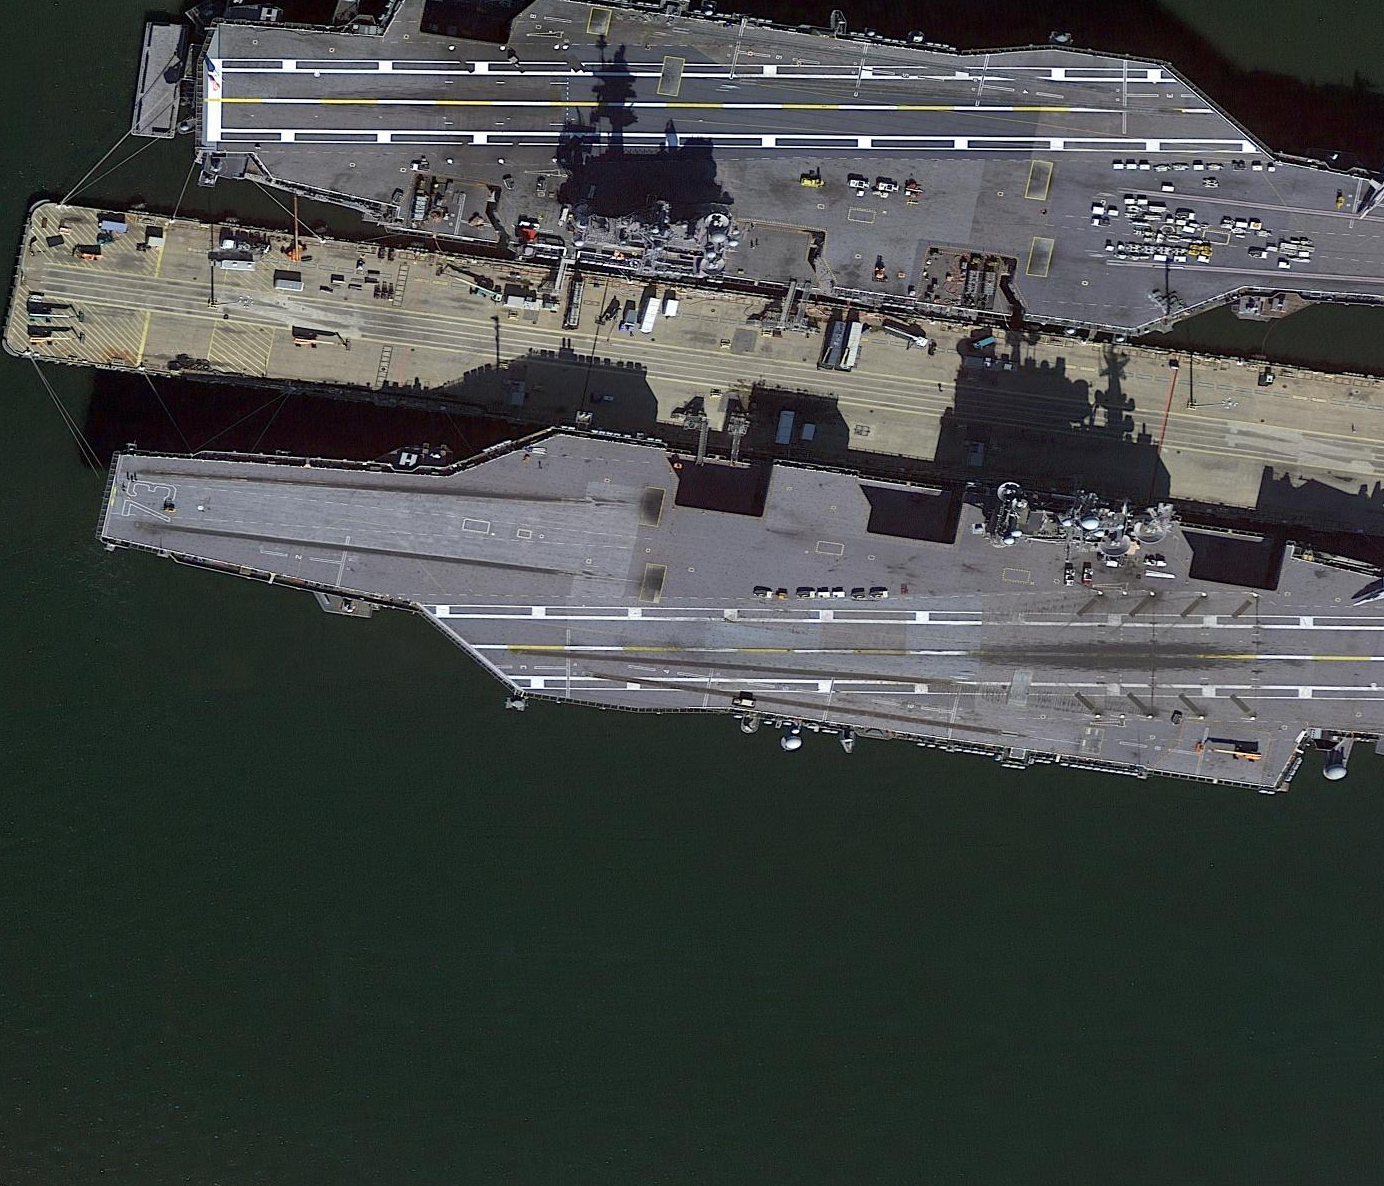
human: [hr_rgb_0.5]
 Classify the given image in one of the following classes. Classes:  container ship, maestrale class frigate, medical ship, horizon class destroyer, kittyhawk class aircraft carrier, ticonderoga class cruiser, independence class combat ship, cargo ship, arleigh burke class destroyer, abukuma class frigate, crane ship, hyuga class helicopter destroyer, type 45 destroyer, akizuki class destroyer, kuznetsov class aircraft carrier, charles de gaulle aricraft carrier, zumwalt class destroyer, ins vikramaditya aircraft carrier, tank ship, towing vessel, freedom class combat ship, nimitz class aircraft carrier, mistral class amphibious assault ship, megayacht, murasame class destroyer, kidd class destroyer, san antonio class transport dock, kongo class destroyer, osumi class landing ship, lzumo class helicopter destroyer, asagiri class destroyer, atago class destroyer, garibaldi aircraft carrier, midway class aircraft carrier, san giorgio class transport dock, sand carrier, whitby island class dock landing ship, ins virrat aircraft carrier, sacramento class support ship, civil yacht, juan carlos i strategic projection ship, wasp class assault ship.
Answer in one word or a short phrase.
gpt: Nimitz class aircraft carrier